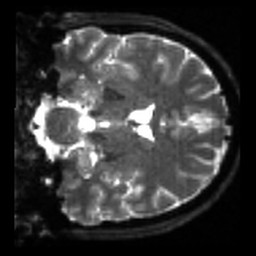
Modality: sbref
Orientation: coronal
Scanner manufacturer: siemens
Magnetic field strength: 3 T
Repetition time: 4 s
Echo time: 0.0594 s